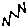
Label: zigzag